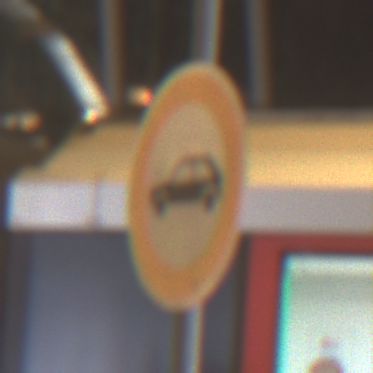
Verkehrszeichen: VerbotPersonenkraftwagen
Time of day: NotSpecified
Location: Indoor (Urban)
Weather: NotSpecified
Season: NotSpecified
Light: Artificial